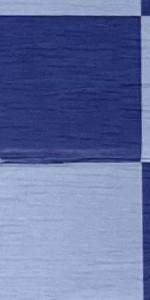
Label: Empty